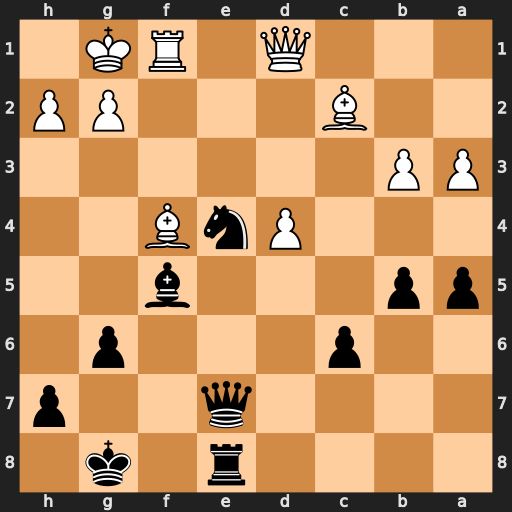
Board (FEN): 4r1k1/4q2p/2p3p1/pp3b2/3PnB2/PP6/2B3PP/3Q1RK1
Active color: b
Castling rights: -
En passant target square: -
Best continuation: Nc3 Qf3 Ne2+